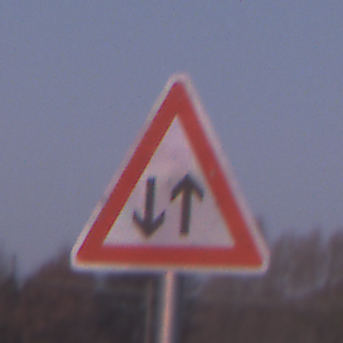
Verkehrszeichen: Gegenverkehr
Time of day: SunriseSunset
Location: Outdoor (Nature)
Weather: Clear
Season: NotSpecified
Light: Natural